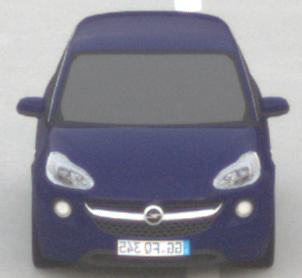
Make: Opel
Model: ADAM 1.2
Detailed model: ADAM
Model produced from: 2013/01
Model produced until: 2014/11
Doors: 3
Color: blue
Road condition: dry road
Daytime: sunrise or sunset
Contrast: low contrast